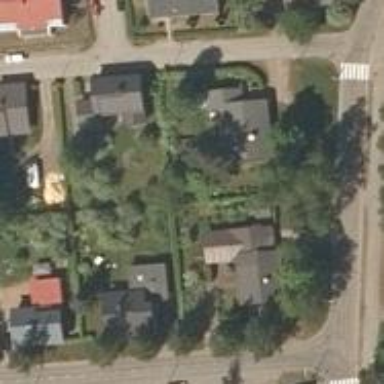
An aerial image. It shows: Neighborhood.